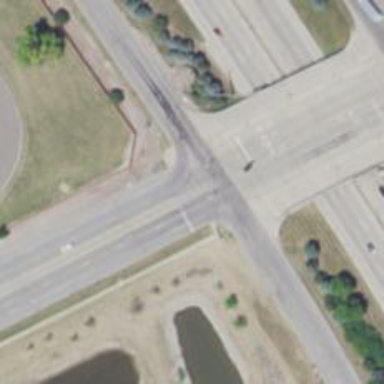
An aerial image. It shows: Crossing road.